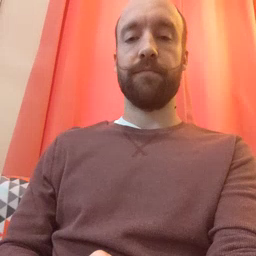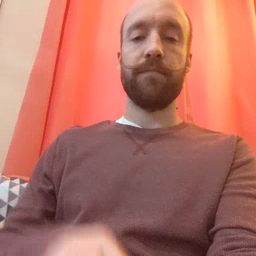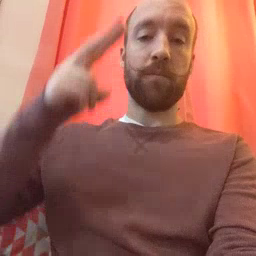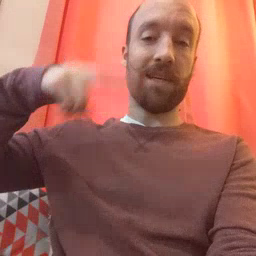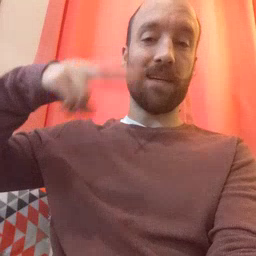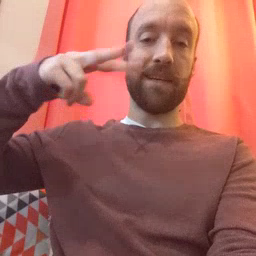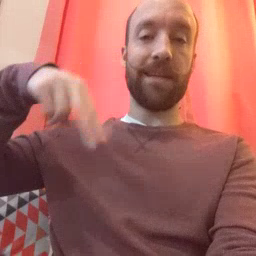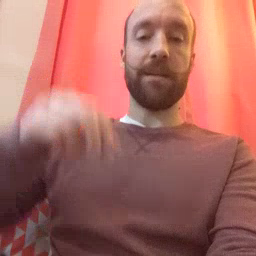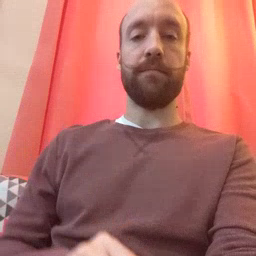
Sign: read